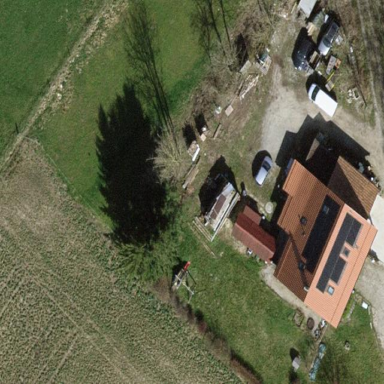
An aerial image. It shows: Farmyard area.